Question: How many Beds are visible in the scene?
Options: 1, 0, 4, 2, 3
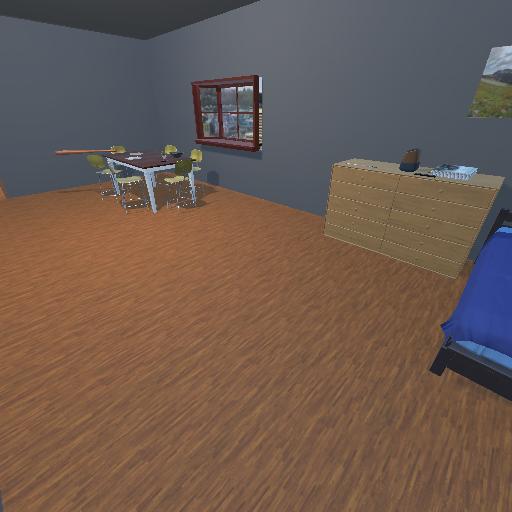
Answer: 1